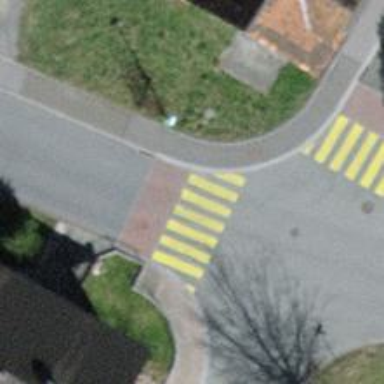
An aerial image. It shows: Marked zebra crossing on the road.